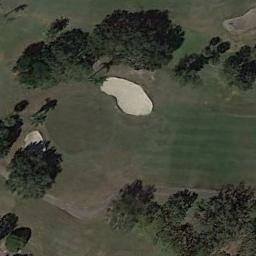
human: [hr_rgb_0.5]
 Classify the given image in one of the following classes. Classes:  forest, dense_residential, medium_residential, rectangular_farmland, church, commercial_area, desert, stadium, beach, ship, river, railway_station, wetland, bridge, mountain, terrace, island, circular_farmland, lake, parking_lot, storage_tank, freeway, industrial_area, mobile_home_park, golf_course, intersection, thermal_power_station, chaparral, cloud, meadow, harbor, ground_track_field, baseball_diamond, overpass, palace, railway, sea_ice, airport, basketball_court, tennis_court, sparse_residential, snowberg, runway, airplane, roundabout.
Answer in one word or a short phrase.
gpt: golf_course